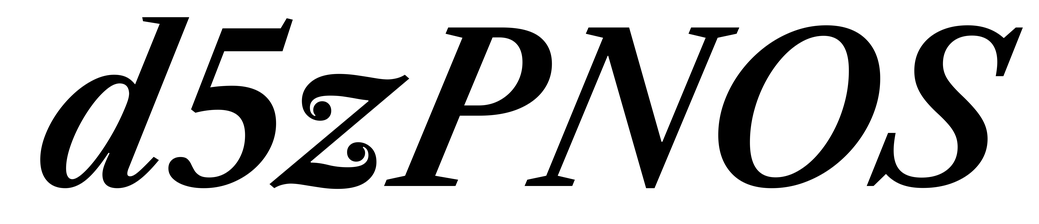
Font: LibreCaslonText-Italic_SemiBold_Italic